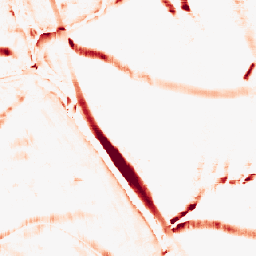
Category: morphological
Decomposition family: morphological_square
Decomposition parameters: operation: opening
size: 15
Upsampling method: area
Upsampling parameters: scale: 4
Upsampling scale: 4